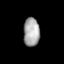
Tissue: lung
Cell type: Endothelial cells
Senescence score: 0.57
Nuclear area (px): 454
Mean DAPI intensity: 166.156